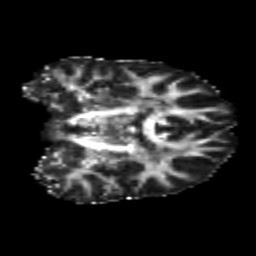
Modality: FA
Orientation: coronal
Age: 20
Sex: female
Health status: healthy
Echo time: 0.074 s